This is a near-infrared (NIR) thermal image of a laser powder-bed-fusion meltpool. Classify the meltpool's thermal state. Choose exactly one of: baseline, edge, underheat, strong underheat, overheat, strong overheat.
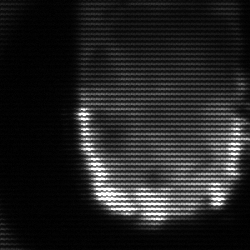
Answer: baseline